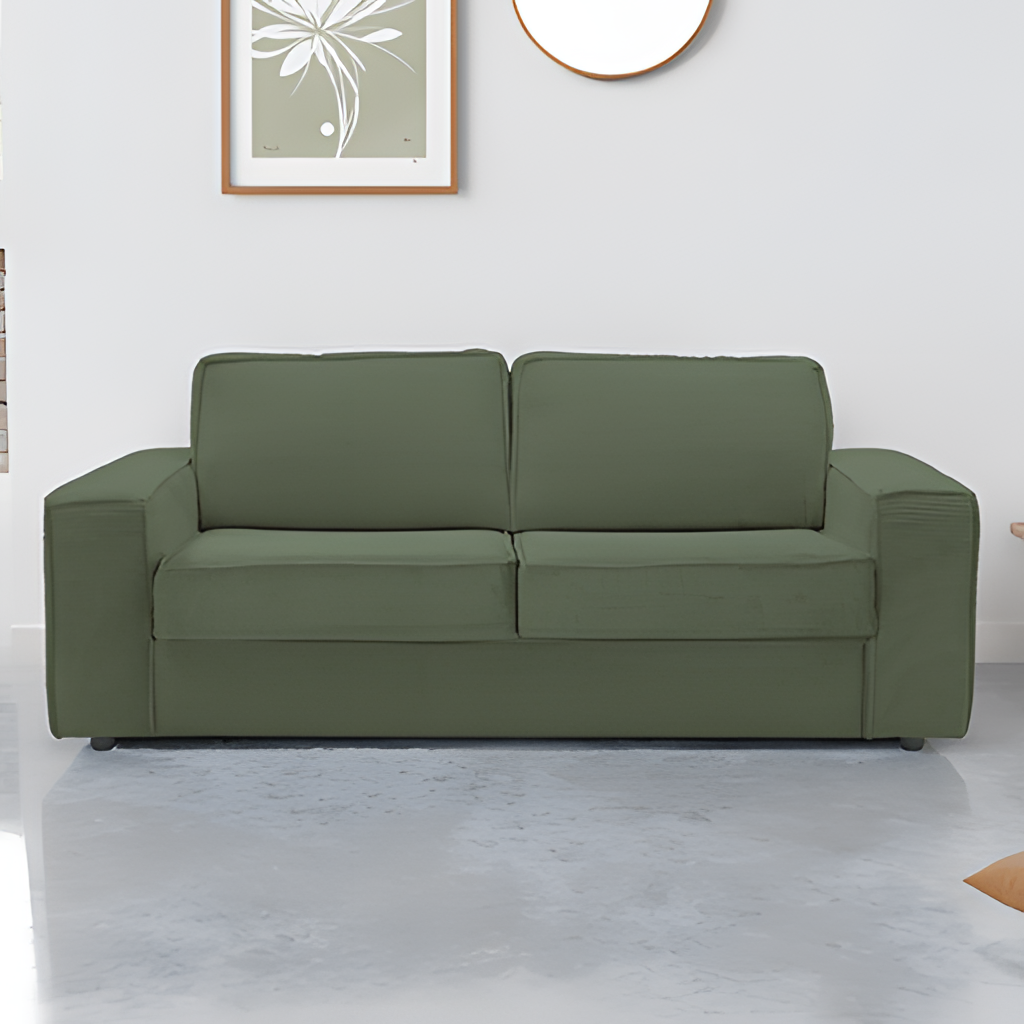
olive fabric sofa, living room, paint wallpaper, with solid pattern, minimalist, concrete flooring, with polished pattern